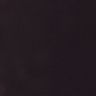
Metastatic tissue present: no